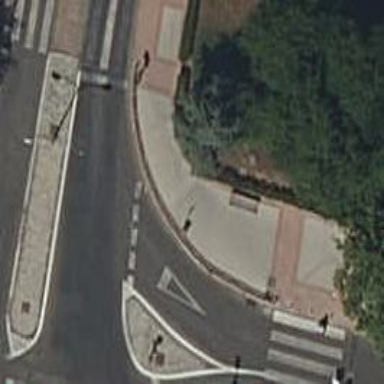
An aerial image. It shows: Sidewalk along the footway.